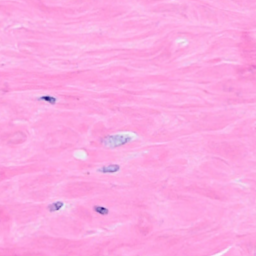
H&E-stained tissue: Breast